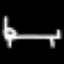
Label: bed